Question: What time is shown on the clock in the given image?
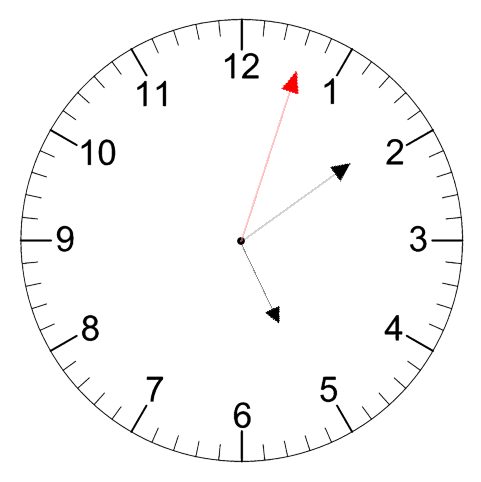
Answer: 05:09:03